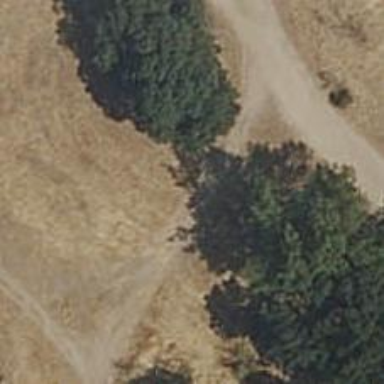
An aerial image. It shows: Compacted path.